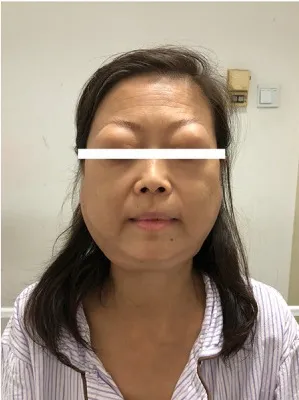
(B) Two weeks after treatment.
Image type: medical_photograph (oral_photograph)